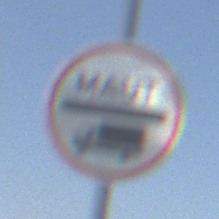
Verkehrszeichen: Mautpflicht
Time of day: Midday
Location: Outdoor (Nature)
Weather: PartlyCloudy
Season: NotSpecified
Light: Natural